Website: bh-photo
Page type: delivery-shipping
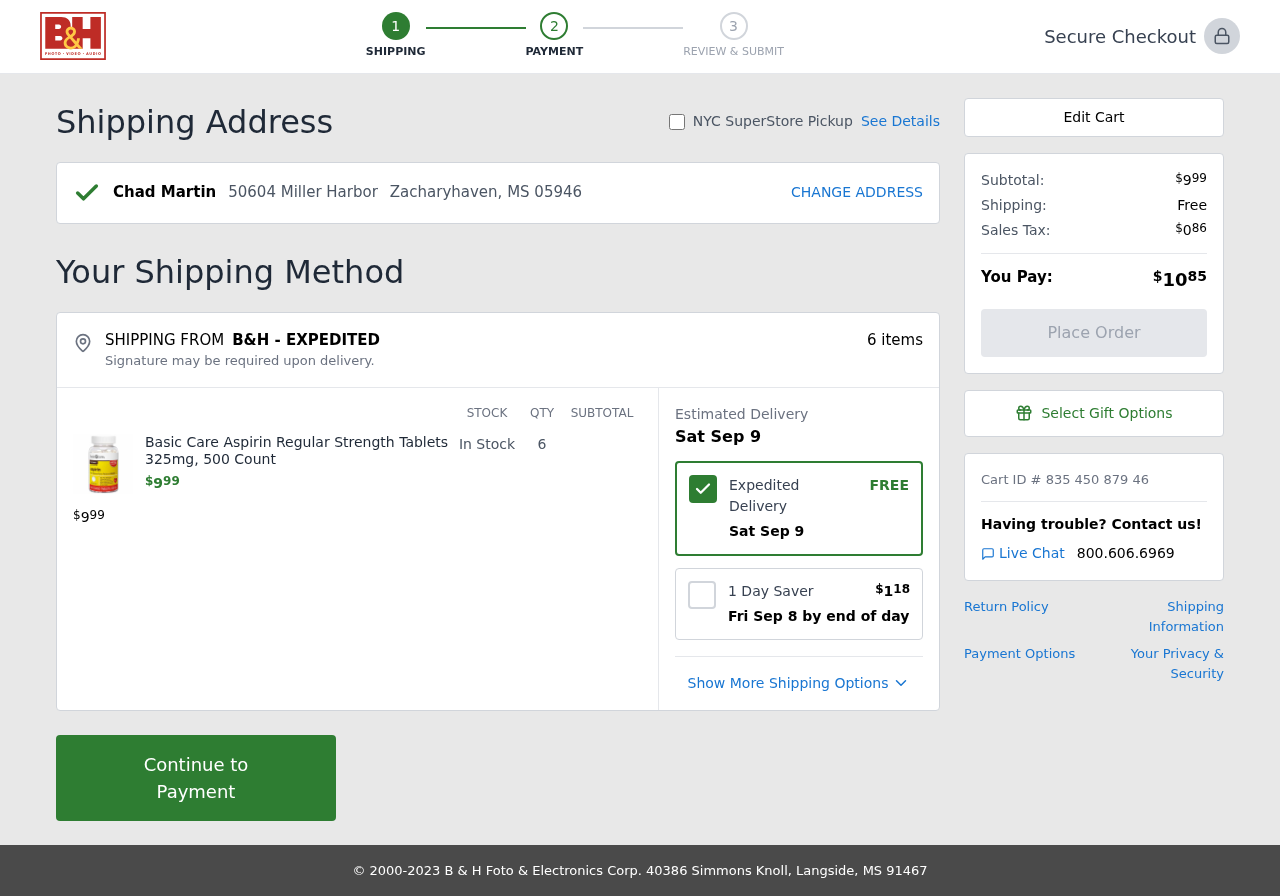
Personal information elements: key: PII_CITY_STATE_ZIP
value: Zacharyhaven, MS 05946
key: PII_FULLNAME
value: Chad Martin
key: PII_STREET
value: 50604 Miller Harbor
Product elements: key: PRODUCT1_NAME
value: Basic Care Aspirin Regular Strength Tablets 325mg, 500 Count
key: PRODUCT1_PRICE
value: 9.99
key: PRODUCT1_QUANTITY
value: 6
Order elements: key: ORDER_NUM_ITEMS
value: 6 items
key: ORDER_SUBTOTAL
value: $999
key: ORDER_DELIVERY_DATE
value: Sat Sep 9
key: ORDER_SHIPPING_COST_ALT
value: $118
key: ORDER_SHIPPING_DATE
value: Fri Sep 8 by end of day
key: ORDER_SHIPPING_COST
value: Free
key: ORDER_TAX
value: $086
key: ORDER_TOTAL
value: $1085
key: ORDER_ID
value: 835 450 879 46